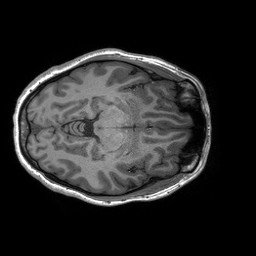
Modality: T1w
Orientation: coronal